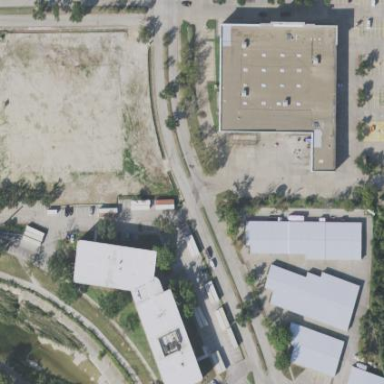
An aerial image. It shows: Commercial building.